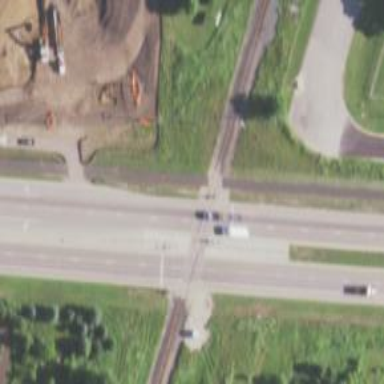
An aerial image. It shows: Level crossing with lights and saltire.